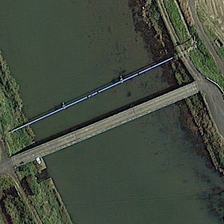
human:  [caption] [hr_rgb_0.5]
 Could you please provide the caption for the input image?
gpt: a bridge is over a river with some green plants in two sides .

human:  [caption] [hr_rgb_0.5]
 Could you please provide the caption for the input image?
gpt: a bridge is over a river with some green plants in two sides .

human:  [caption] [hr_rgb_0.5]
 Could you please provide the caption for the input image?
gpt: a bridge is over a river with some green plants in two sides .

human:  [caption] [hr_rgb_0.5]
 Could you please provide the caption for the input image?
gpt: a bridge is over a river with some green plants in two sides .

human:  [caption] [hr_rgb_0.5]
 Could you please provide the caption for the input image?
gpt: a bridge is over a river with some green plants in two sides .